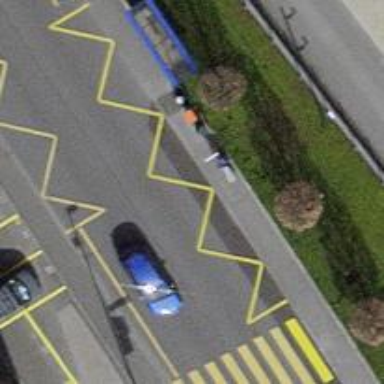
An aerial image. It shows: Bus stop equipped with public transport stop position.